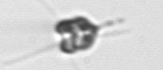
Label: Pyramimonas_longicauda